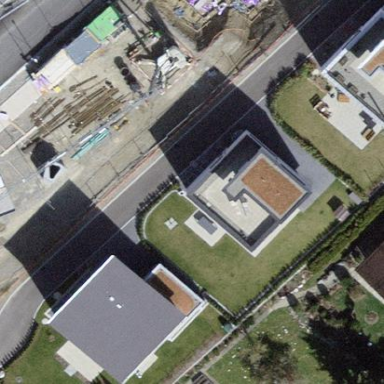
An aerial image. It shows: Detached building.